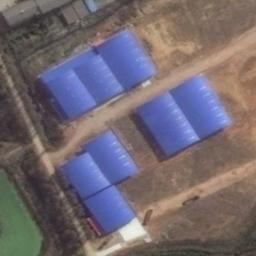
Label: industrial_area